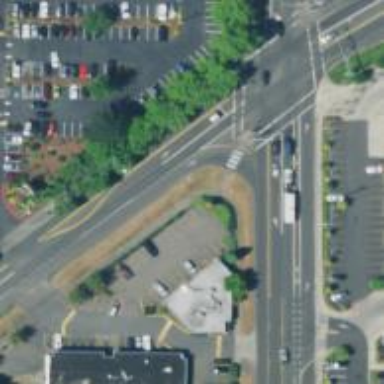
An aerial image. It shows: Footway that serves as traffic island.